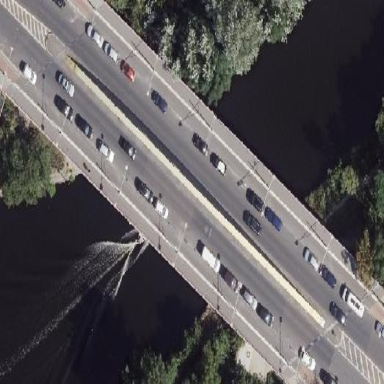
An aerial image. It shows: Arch bridge that is man-made.